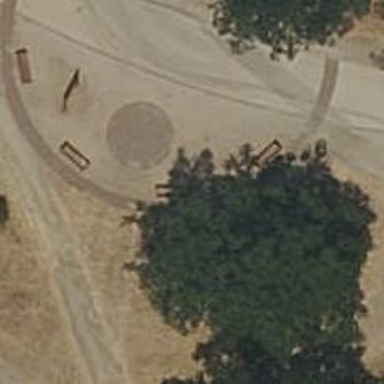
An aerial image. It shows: Bench for seating.